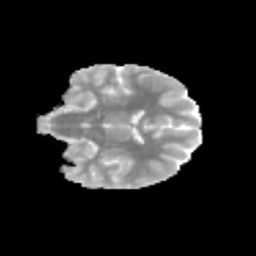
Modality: MD
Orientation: coronal
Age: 12
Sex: female
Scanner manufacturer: siemens
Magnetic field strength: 3 T
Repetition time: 3.8 s
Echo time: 0.07 s